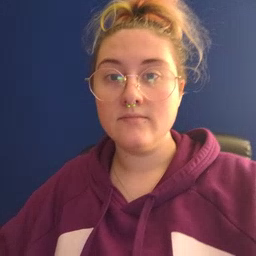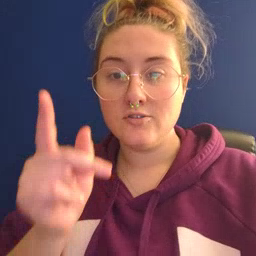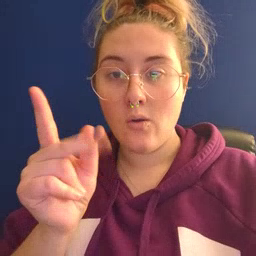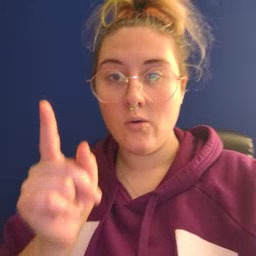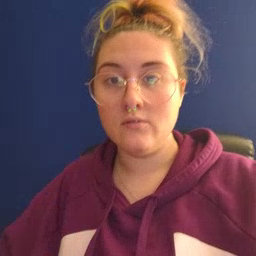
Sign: dog